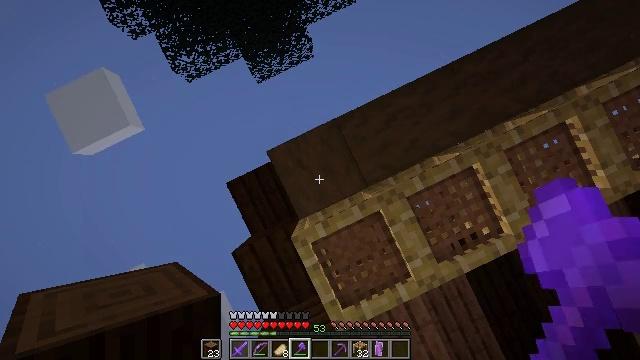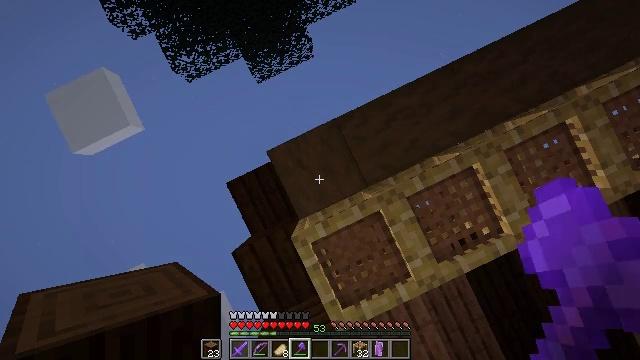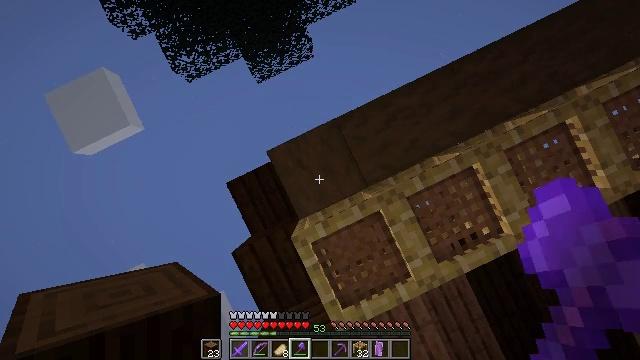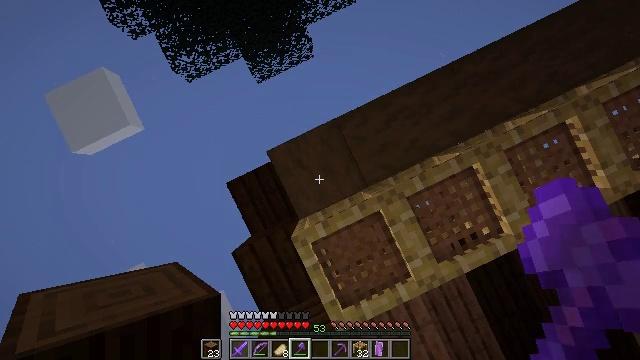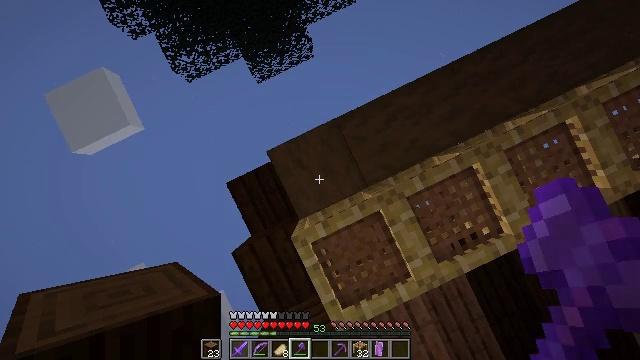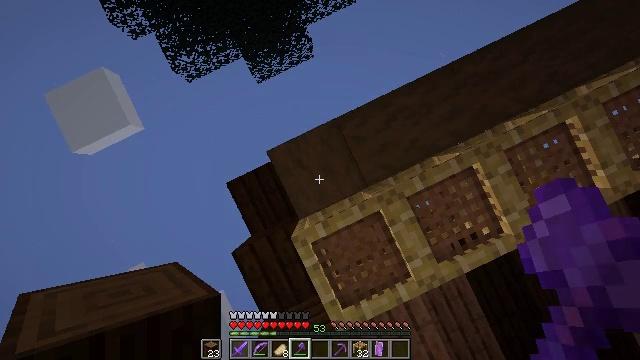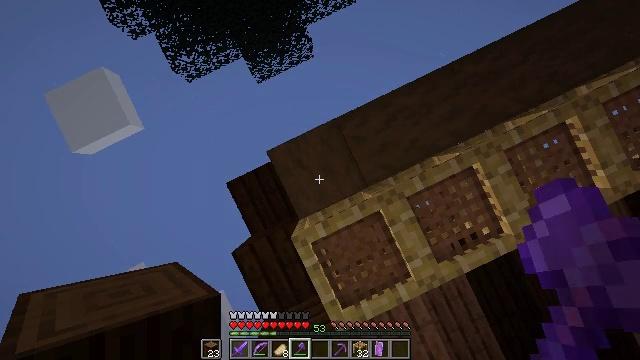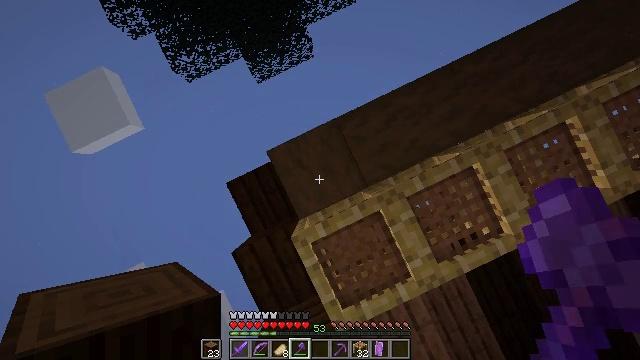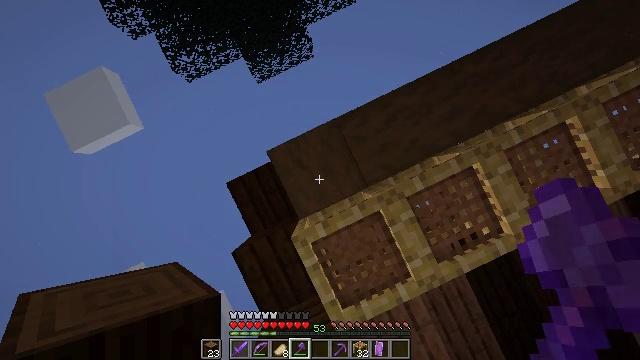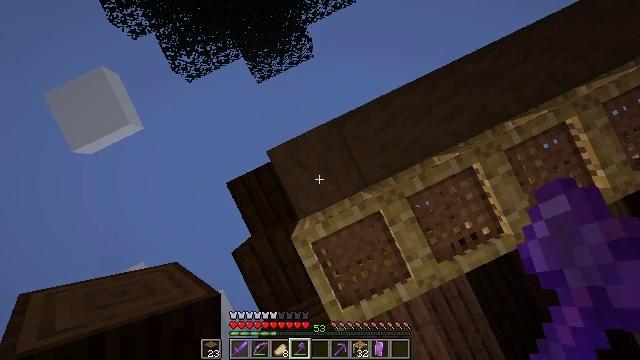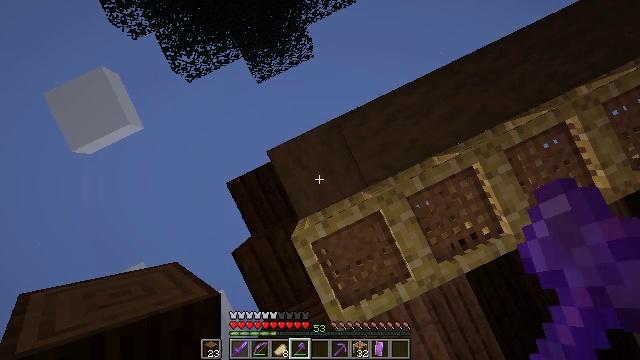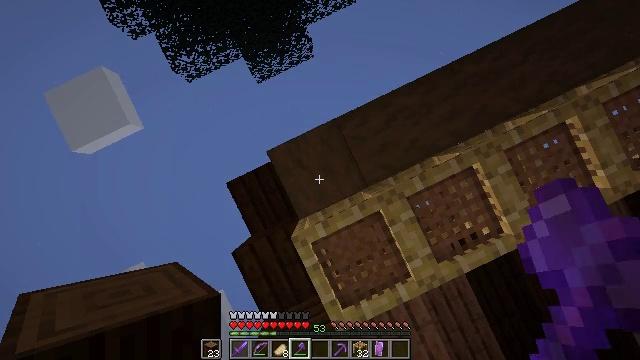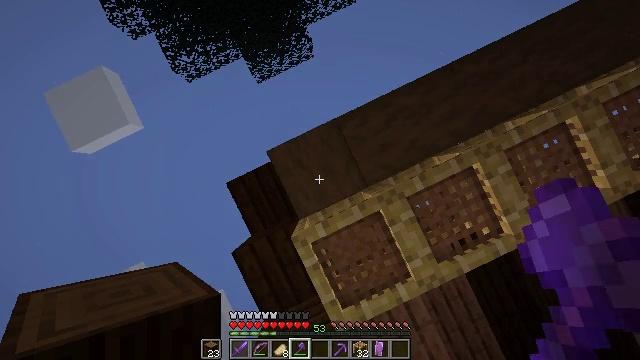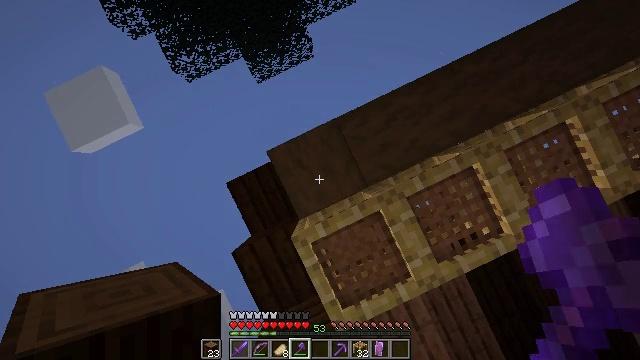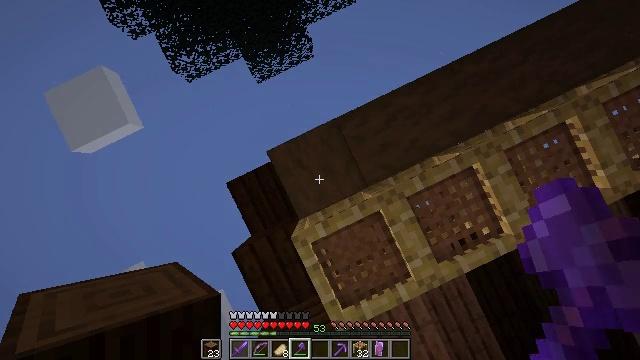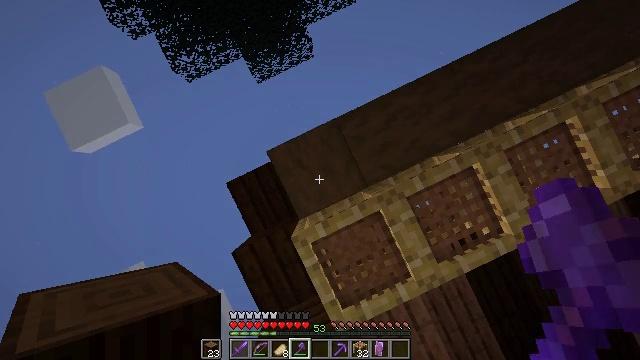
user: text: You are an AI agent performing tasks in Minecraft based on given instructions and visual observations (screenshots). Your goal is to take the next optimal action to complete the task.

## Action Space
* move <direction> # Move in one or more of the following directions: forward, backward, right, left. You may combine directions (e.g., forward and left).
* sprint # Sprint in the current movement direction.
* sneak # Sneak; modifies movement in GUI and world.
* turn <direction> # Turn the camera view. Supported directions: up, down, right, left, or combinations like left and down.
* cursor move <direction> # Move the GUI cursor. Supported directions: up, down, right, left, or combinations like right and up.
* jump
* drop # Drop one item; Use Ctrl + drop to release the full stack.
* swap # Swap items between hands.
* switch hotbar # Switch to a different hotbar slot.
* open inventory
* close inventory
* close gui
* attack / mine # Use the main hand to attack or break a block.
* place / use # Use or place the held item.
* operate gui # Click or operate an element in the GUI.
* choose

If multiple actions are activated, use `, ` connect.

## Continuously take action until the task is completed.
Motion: motion action
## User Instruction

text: Collect stripped spruce log as resource.
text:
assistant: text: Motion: no_op
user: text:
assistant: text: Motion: no_op
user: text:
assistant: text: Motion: no_op
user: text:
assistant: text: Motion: no_op
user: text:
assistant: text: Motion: no_op
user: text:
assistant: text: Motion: no_op
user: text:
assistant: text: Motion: no_op
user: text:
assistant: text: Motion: no_op
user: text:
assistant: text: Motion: no_op
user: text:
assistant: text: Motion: no_op
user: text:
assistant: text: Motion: no_op
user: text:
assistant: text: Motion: no_op
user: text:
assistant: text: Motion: no_op
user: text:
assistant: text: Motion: no_op
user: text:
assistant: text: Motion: no_op
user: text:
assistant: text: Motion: no_op
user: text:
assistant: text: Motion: no_op
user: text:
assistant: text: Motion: no_op
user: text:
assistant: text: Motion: no_op
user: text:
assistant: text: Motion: no_op
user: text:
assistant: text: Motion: no_op
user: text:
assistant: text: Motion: attack / mine
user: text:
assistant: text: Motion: attack / mine
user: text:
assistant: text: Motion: attack / mine
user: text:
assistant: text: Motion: attack / mine
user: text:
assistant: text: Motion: attack / mine
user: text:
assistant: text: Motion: attack / mine
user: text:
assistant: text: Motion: attack / mine